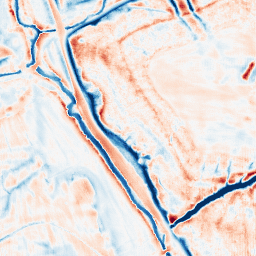
Category: edge_preserving
Decomposition family: bilateral
Decomposition parameters: d: 21
sigma_color: 25
sigma_space: 150
Upsampling method: fft_zeropad
Upsampling parameters: scale: 8
Upsampling scale: 8